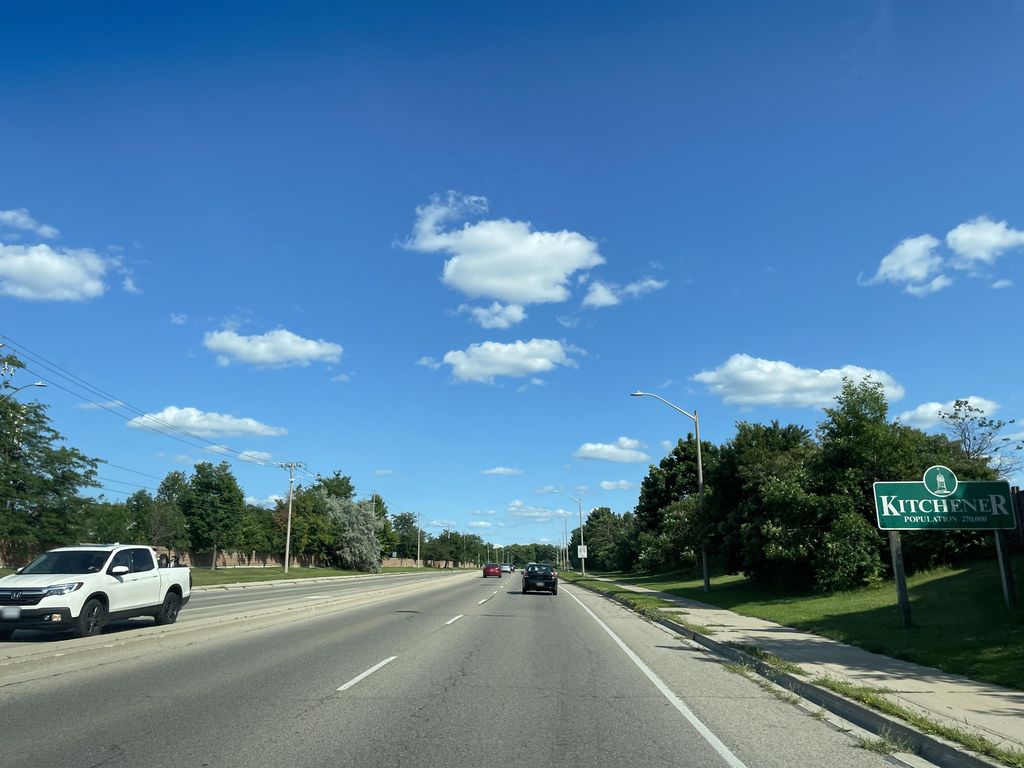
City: kitchener-waterloo